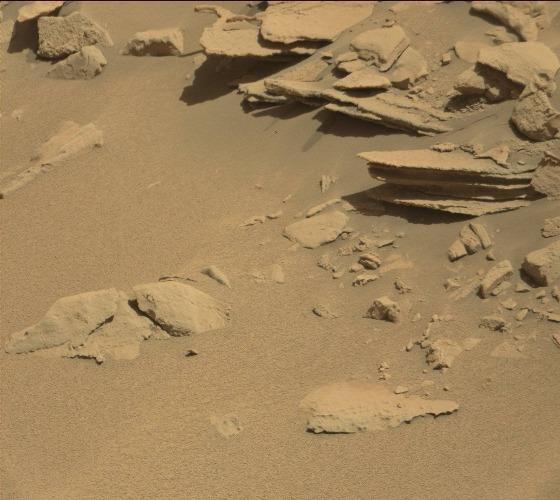
Terrain classes present: Bedrock, Gravel / Sand / Soil, Rock, Shadow